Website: bh-photo
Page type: customer-info-address
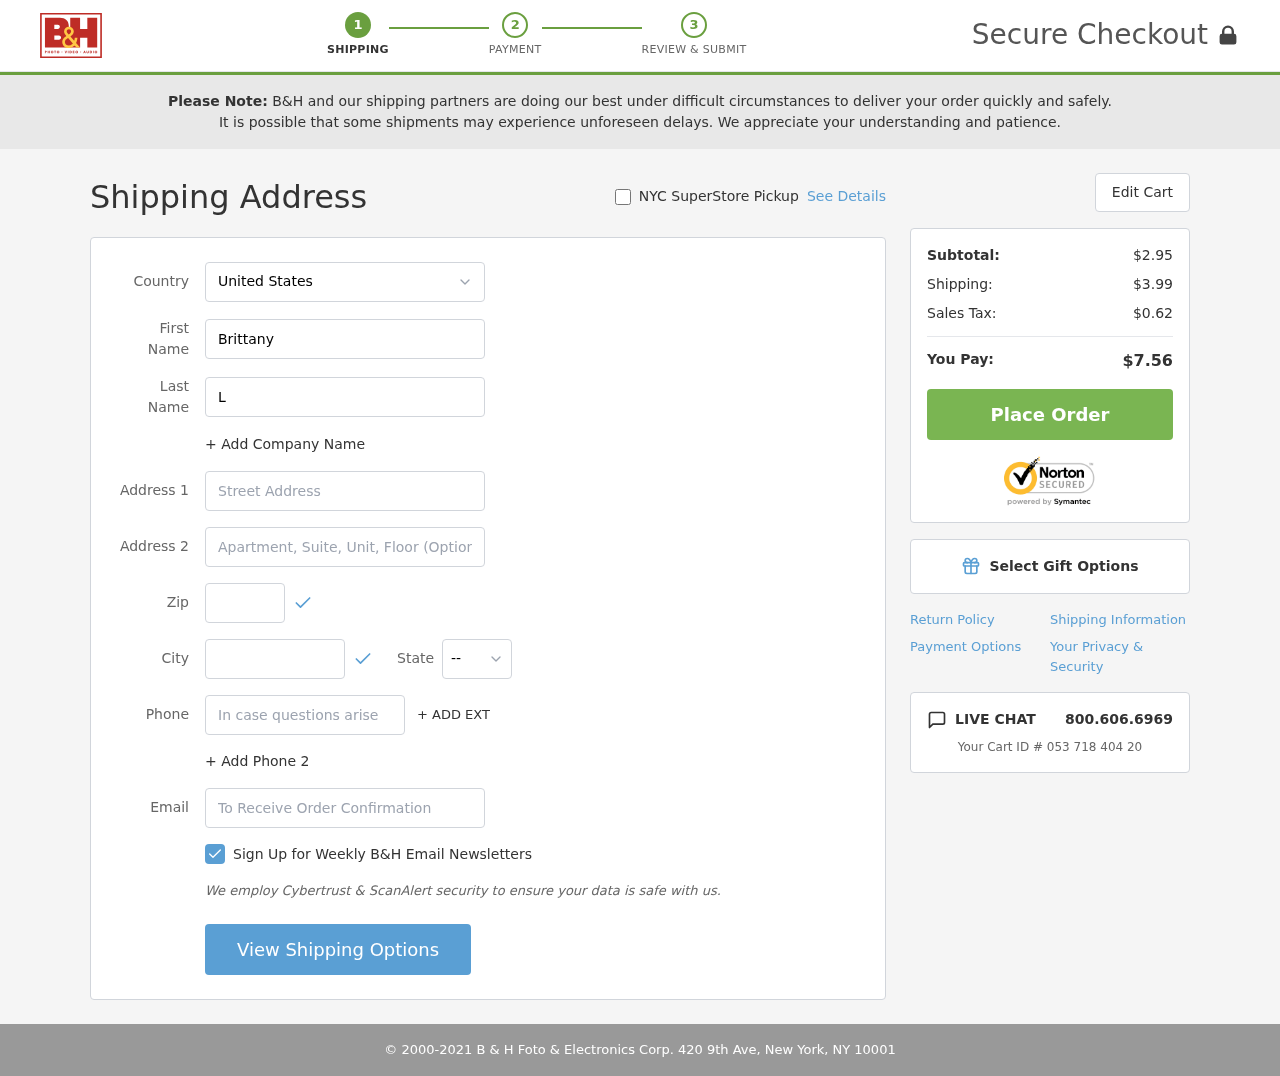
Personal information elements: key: PII_CITY
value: Jessicabury
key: PII_COUNTRY
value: United States
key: PII_EMAIL
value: blove@yahoo.com
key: PII_FIRSTNAME
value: Brittany
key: PII_LASTNAME
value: Love
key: PII_PHONE
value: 9042083625
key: PII_POSTCODE
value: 03853
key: PII_STATE_ABBR
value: AZ
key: PII_STREET
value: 82948 Marcia Summit
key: PII_STREET2
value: Apt. 418
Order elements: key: ORDER_SUBTOTAL
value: $2.95
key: ORDER_SHIPPING_COST
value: $3.99
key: ORDER_TAX
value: $0.62
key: ORDER_TOTAL
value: $7.56
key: ORDER_ID
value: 053 718 404 20